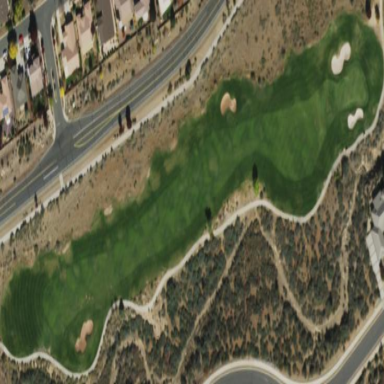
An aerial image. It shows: Rough area on grassy golf course.